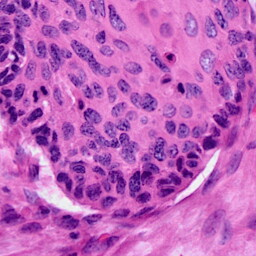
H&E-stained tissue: Cervix